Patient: sex M, age 79
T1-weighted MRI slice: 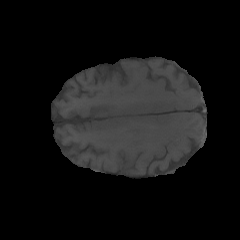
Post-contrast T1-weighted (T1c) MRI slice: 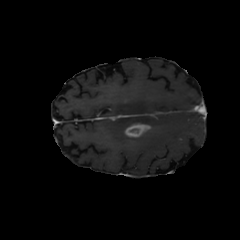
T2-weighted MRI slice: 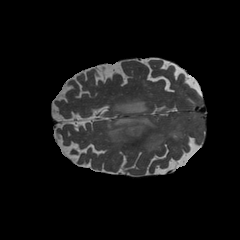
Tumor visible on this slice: yes
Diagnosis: Glioblastoma, IDH-wildtype
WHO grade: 4